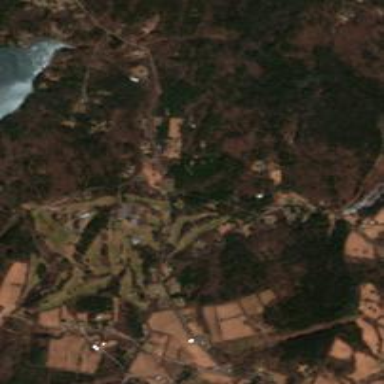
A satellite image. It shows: Recreational ground with golf course.